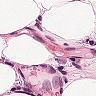
Metastatic tissue present: no